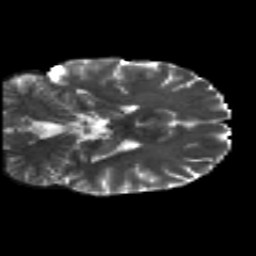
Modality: T2w
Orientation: coronal
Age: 24
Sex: male
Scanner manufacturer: siemens
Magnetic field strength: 3 T
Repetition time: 8.8 s
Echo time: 0.085 s